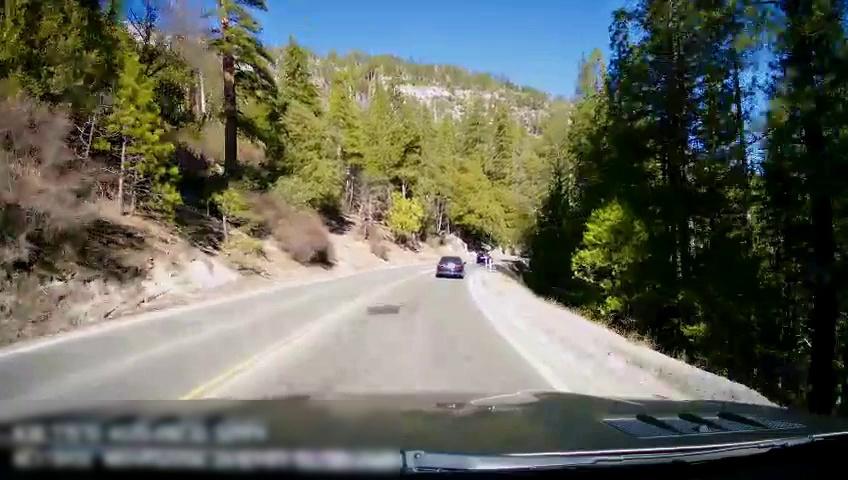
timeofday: Day
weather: Sunny
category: Drivable Space
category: Vehicles | Car
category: Vehicles | Car
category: Lanes | Opposite Lane
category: Lanes | Opposite Lane
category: Lanes | Current Lane
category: Lanes | Current Lane